Question: How to get the all Elements '<li>' inside '<ul>' in jsoup
I've select the '<ul>' using this code
'''
Elements elements = document.select("ul.small-list.width300");
'''
so how to got it as 'ArrayList' of 'Elements'
Image may describe more :)

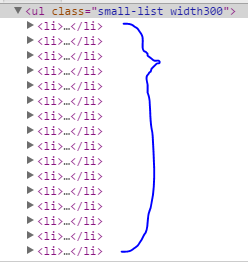
Answer: According to the specification, <URL> which is a 'Element'.
Add '> li' to your selector to get all 'li' tags directly inside the 'ul' element:
'''
Elements elements = document.select("ul.small-list.width300 > li");
'''